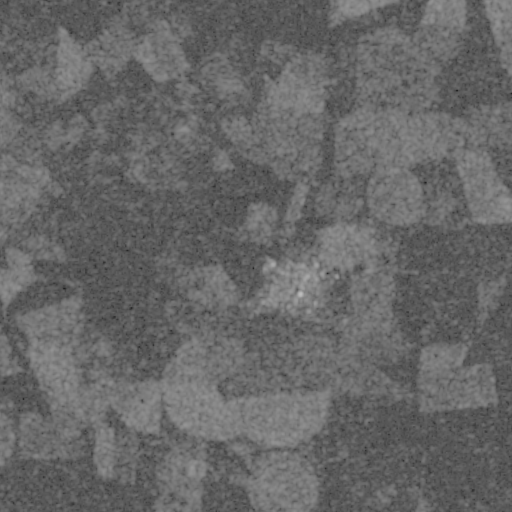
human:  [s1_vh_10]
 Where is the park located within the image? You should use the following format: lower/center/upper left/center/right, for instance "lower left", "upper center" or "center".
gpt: The park is located in the center right of the image.
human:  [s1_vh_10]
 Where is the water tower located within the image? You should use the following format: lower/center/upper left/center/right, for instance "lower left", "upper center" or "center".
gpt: The water tower is located in the center of the image.
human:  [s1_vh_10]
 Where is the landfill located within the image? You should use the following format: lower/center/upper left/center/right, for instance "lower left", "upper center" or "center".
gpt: There is no landfill in the image.

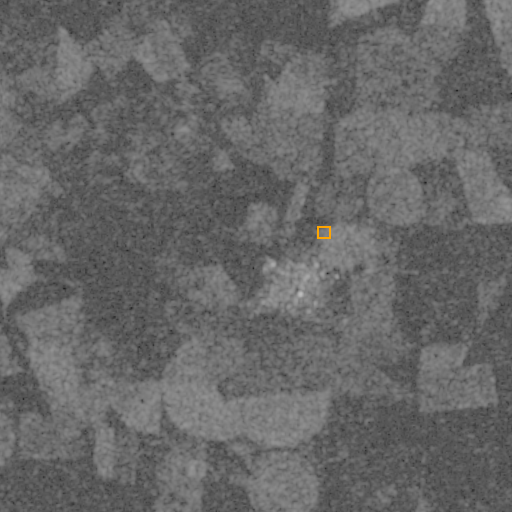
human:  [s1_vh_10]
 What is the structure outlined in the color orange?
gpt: The structure outlined in orange is a park.
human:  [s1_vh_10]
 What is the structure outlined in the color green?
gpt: There is no green outline.